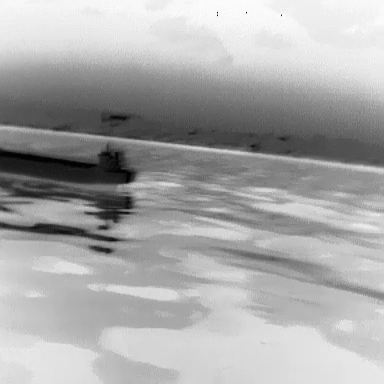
There is a liner in the infrared image.